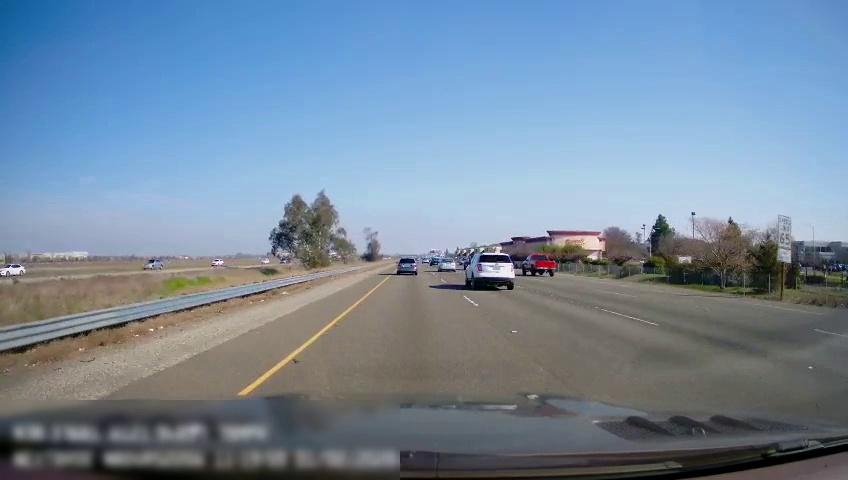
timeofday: Day
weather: Sunny
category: Drivable Space
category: Vehicles | Car
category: Vehicles | Car
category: Vehicles | Truck
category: Vehicles | Truck
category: Vehicles | Car
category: Vehicles | Car
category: Vehicles | SUV
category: Vehicles | Car
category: Vehicles | Car
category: Vehicles | SUV
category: Vehicles | Car
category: Vehicles | Car
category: Lanes | Current Lane
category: Lanes | Current Lane
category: Lanes | Alternate Lane
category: Lanes | Alternate Lane
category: Traffic | Signs
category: Traffic | Signs